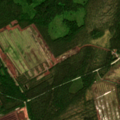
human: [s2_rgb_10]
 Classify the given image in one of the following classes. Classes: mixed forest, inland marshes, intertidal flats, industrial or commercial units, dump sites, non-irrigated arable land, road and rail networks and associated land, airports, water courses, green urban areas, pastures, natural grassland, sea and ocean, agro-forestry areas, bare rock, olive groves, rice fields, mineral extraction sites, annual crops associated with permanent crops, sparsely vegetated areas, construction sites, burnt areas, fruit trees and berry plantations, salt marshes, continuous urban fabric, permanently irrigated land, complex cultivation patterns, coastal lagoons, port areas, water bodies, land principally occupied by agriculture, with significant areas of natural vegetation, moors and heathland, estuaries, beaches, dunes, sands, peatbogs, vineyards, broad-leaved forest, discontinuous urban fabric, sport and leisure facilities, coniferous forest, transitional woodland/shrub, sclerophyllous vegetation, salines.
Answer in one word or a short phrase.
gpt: non-irrigated arable land, coniferous forest, transitional woodland/shrub